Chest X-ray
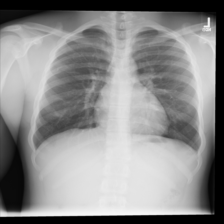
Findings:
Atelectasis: negative
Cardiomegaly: negative
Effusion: negative
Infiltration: negative
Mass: negative
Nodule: negative
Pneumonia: negative
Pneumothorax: negative
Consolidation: negative
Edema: negative
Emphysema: negative
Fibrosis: negative
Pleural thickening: negative
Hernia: negative